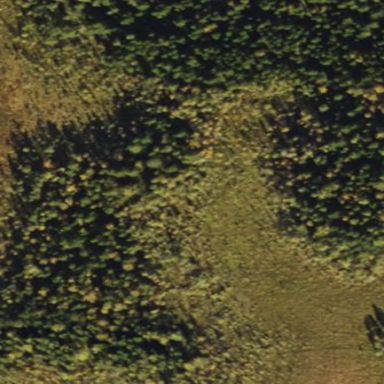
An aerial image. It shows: Forest area.